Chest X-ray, AP view. Patient: 48 years old, sex M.
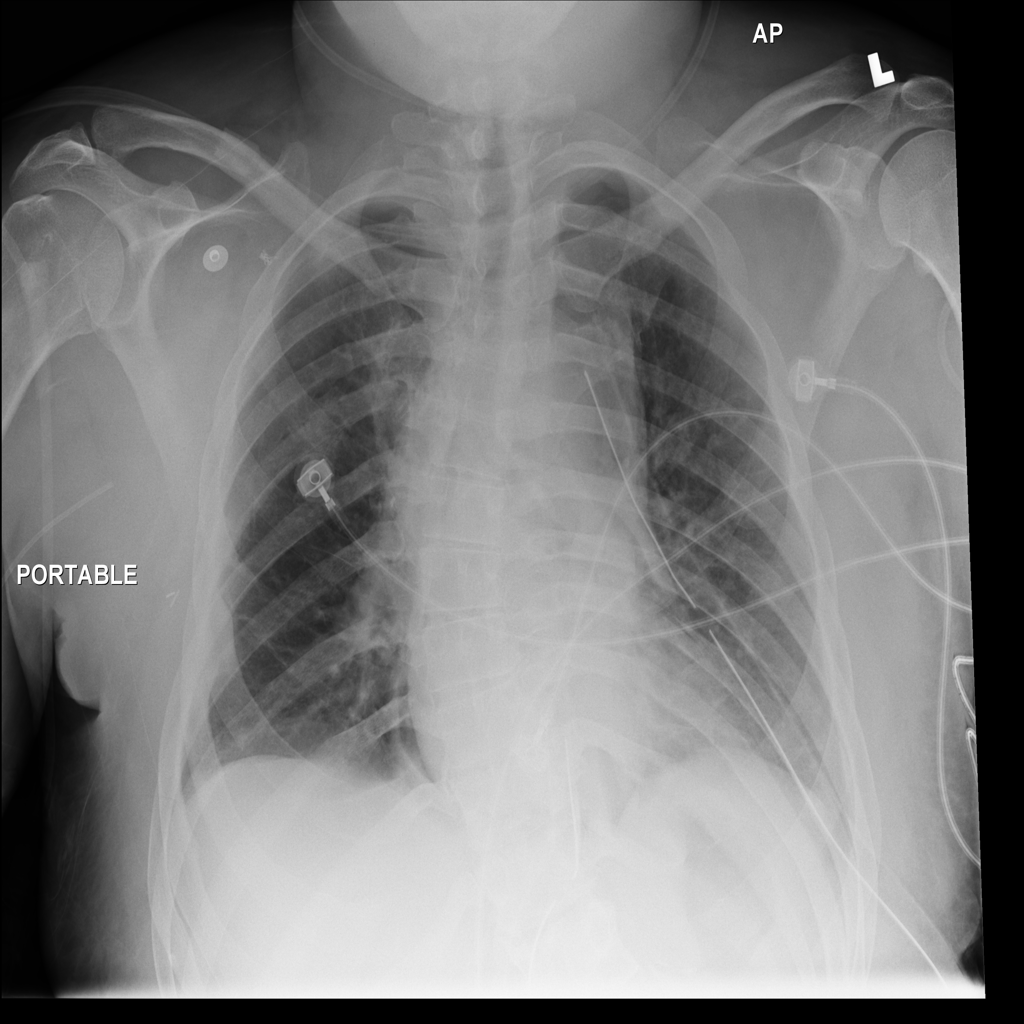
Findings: Pneumothorax